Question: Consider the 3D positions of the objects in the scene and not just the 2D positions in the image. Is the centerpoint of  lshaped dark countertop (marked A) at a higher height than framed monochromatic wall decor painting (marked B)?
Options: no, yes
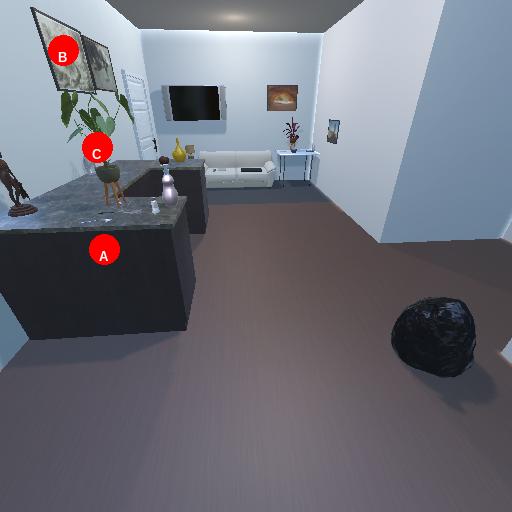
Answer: no